Interaction volume radius: 10 \u00c5
Interaction volume height: 10 \u00c5
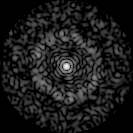
Disorder parameter: 0.8341